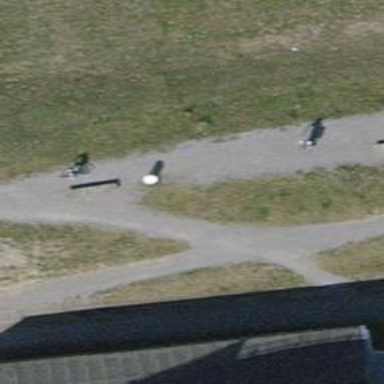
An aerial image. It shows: Footway with fine gravel surface.